Question: I do not know what *) means in linux shell, and feel confused
do not kown how to solve it.

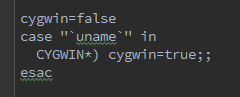
Answer: There is no '*)', the '*' is part of the pattern.
The syntax of a shell 'case' statement is:
'''
case WORD in
PATTERN) COMMANDS;;
esac
'''
in your case:
- '"'uname'"'- 'CYGWIN*'- 'cygwin=true'
So your snippet sets the variable 'cygwin' to 'true' when the operating system name starts with "CYGWIN".